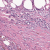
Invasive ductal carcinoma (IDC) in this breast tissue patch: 0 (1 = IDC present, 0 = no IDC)